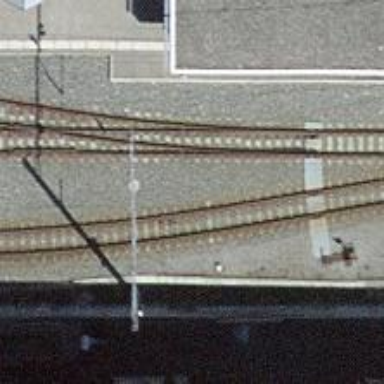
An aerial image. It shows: Railway switch.